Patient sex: M
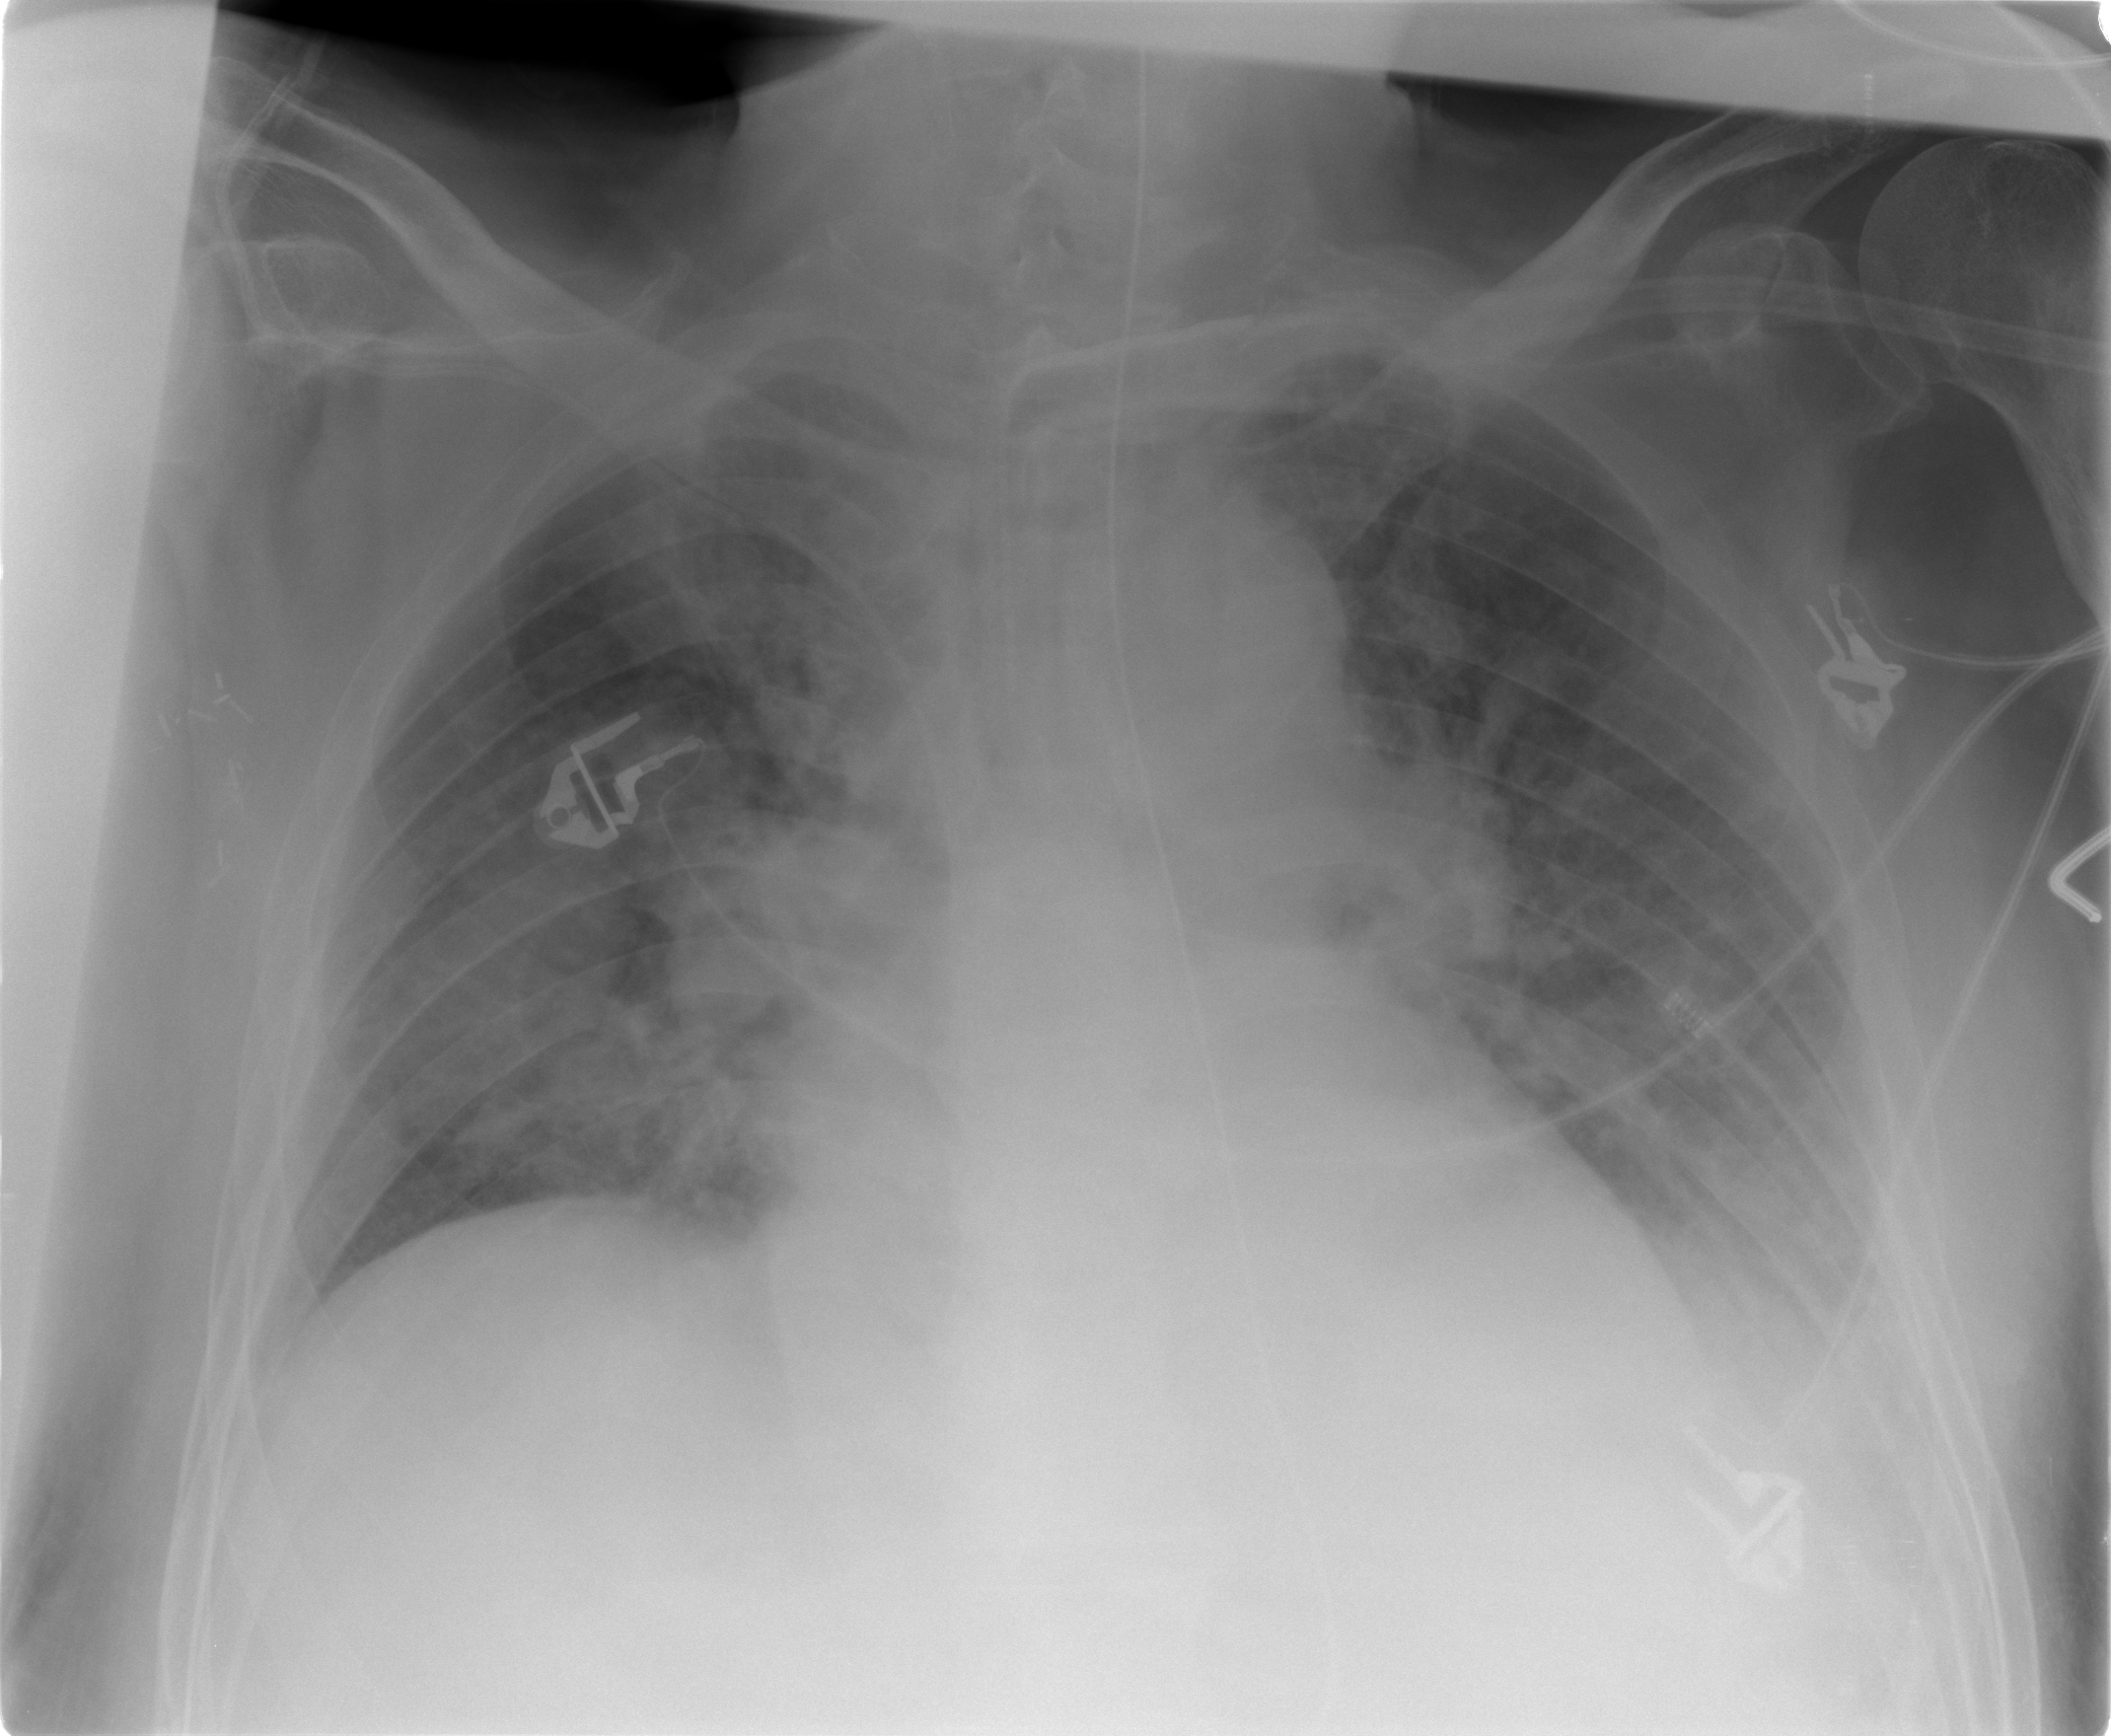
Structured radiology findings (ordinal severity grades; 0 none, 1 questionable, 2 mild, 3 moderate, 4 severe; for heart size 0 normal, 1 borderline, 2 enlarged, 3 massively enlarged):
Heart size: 2
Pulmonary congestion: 2
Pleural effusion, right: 1
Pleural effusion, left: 2
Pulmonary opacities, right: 2
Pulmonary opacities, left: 2
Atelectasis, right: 2
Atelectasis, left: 2